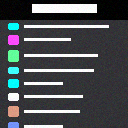
Screen state: on